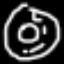
Label: donut